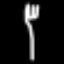
Label: fork